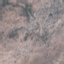
Land use / land cover class: HerbaceousVegetation